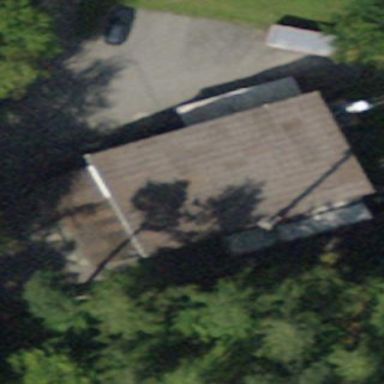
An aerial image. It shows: Transportation building.